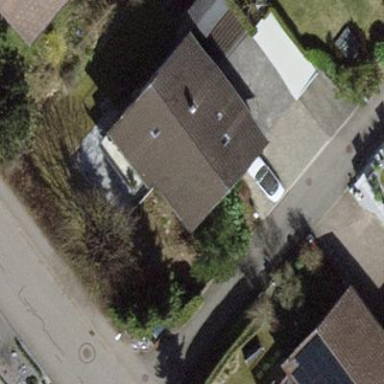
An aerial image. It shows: Building with tiled roof.